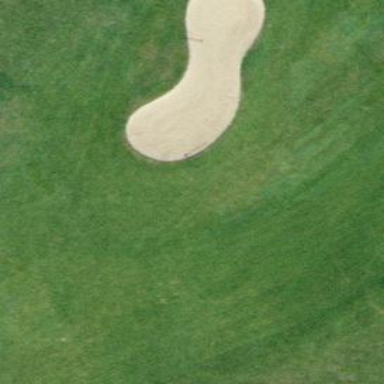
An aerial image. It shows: Golf bunker filled with natural sand.